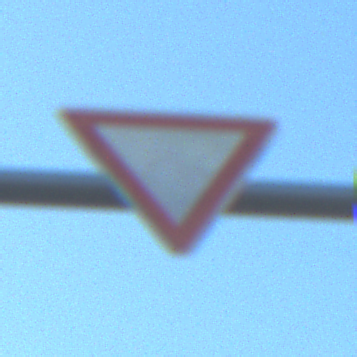
Verkehrszeichen: VorfahrtGewaehren
Umgebung: Outdoor, Nature
Tageszeit: MorningAfternoon
Wetter: Clear
Licht: Natural
Jahreszeit: NotSpecified
Kontrast: HighContrast